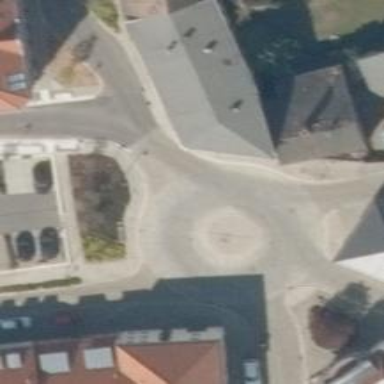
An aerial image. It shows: Residential road with sidewalks on both sides.